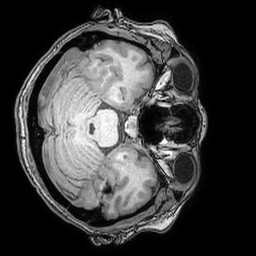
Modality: T1w
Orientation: axial
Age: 37
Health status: ill
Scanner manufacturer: philips
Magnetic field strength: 3 T
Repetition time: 0.007 s
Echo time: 0.0035 s